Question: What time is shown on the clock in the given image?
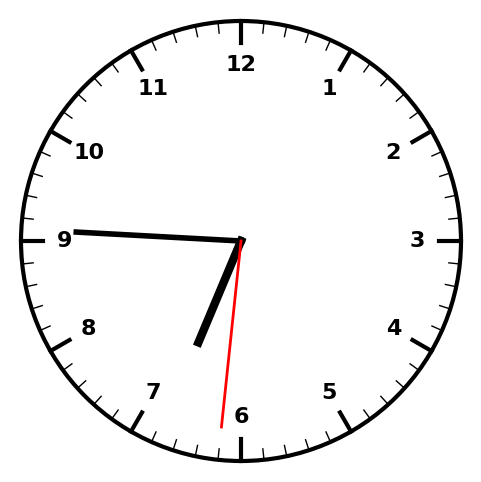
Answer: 06:45:31